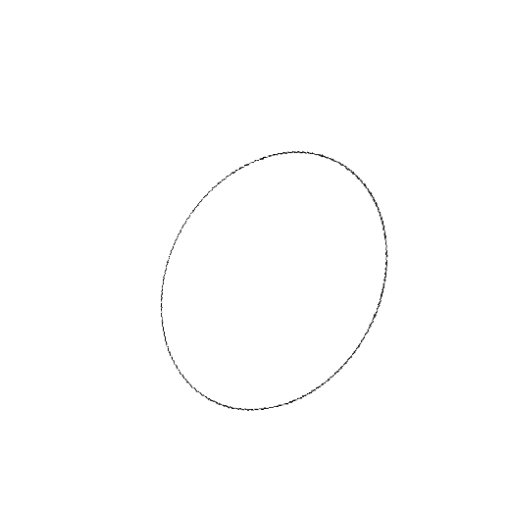
Crossing number: 0